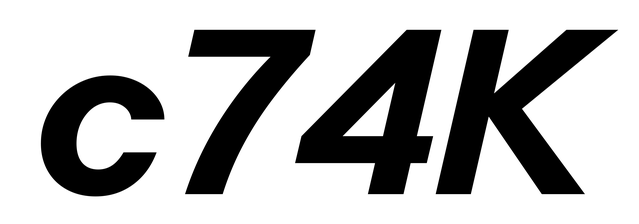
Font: InstrumentSans-Italic_Bold_Italic